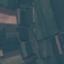
Label: AnnualCrop